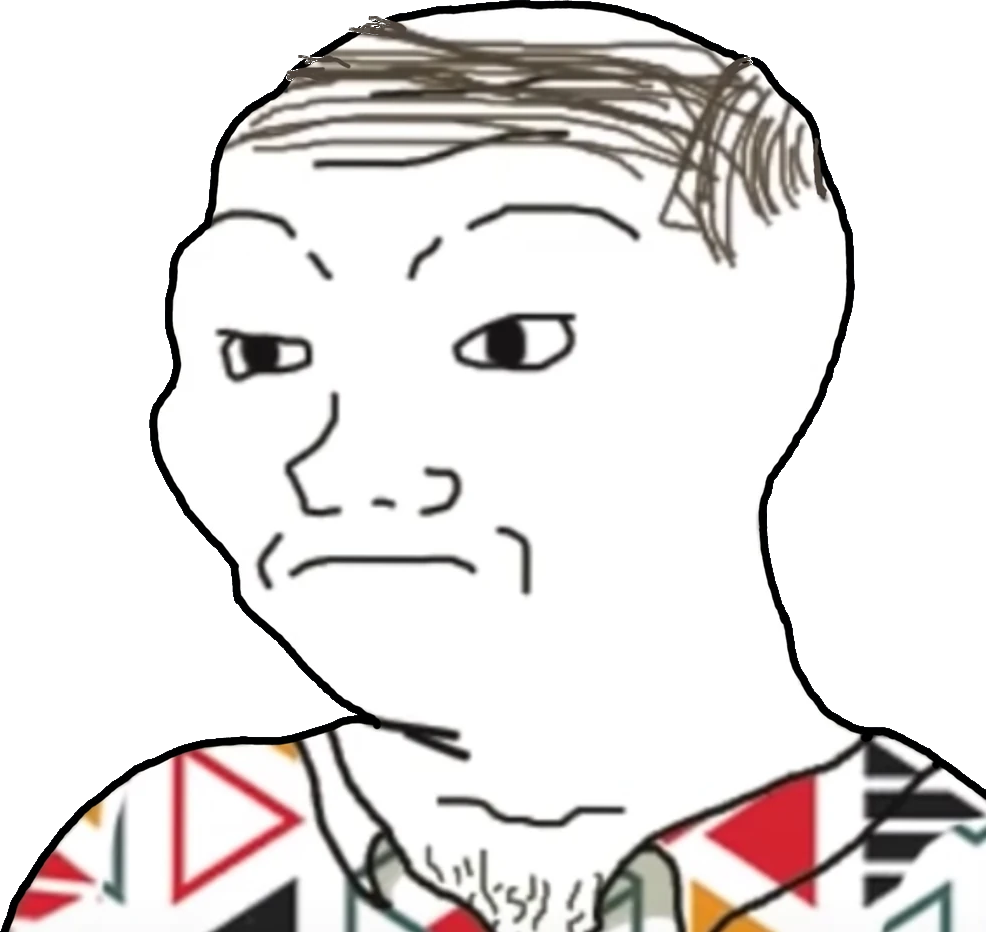
Label: 5_Boomer